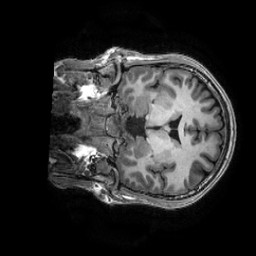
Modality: T1w
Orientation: coronal
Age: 31
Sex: male
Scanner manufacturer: ge
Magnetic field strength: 3 T
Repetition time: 0.0073 s
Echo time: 0.003 s